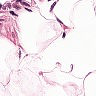
Metastatic tissue present: no